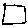
Label: square